Field crop: tomato
Growth stage: 1
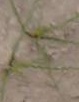
Species: cyperus